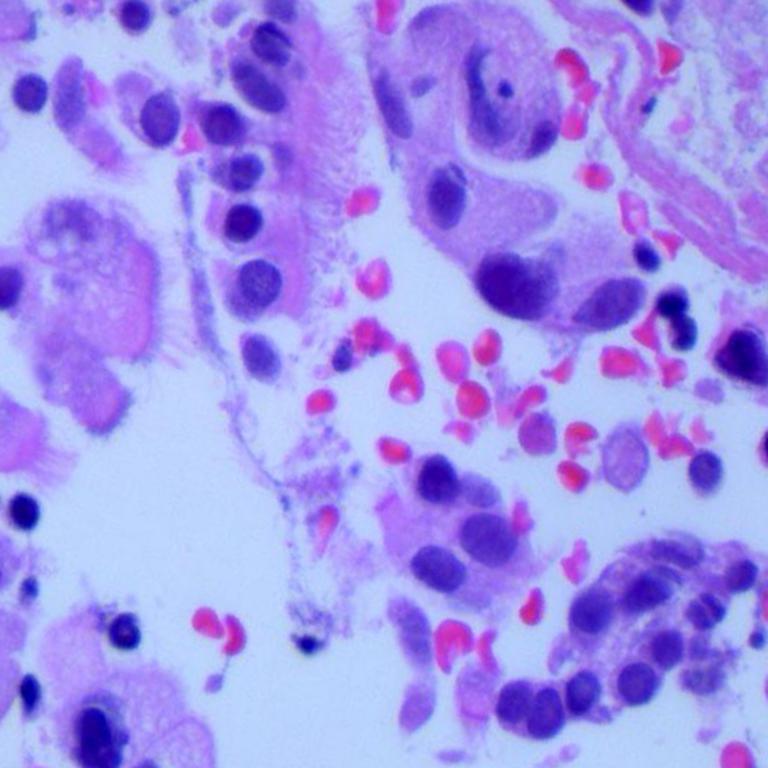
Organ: lung
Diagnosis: adenocarcinomas